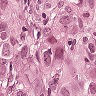
Metastatic tissue present: yes